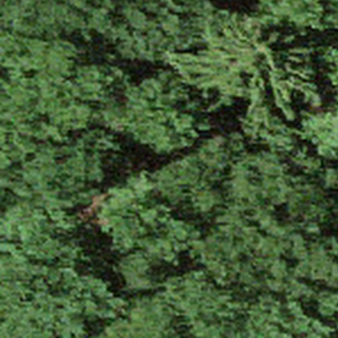
Label: other